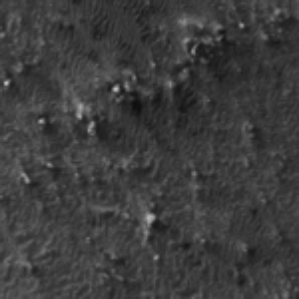
Label: frost